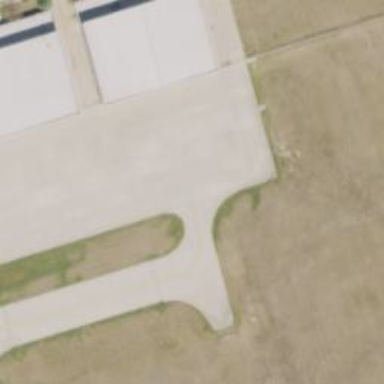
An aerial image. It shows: Image of taxiway at airport.